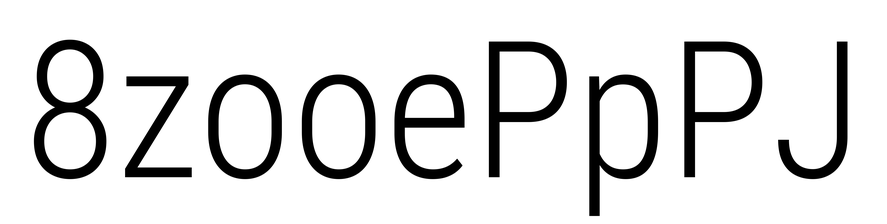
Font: Roboto_Condensed_Light